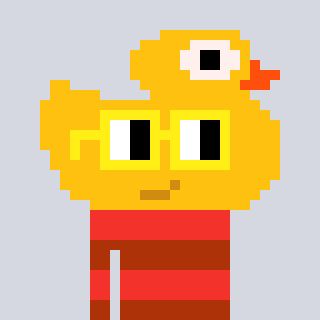
a pixel art character with square yellow glasses, a ducky-shaped head and a hotbrown-colored body on a cool background